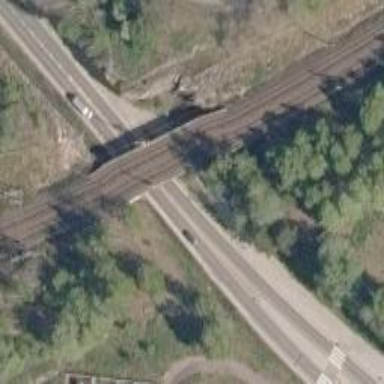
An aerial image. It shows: Railway signal.